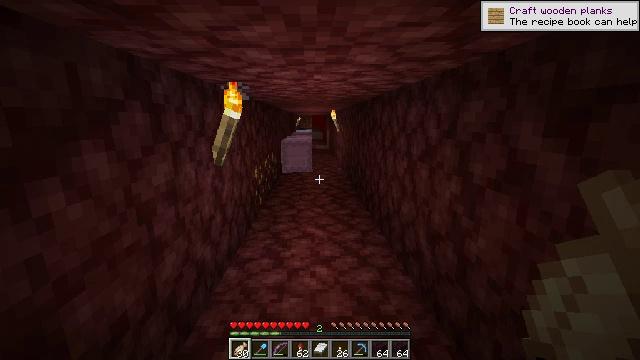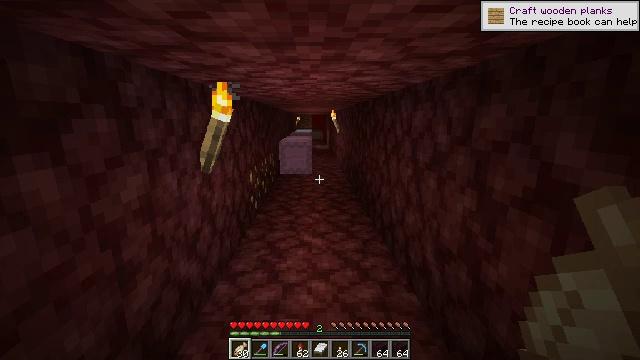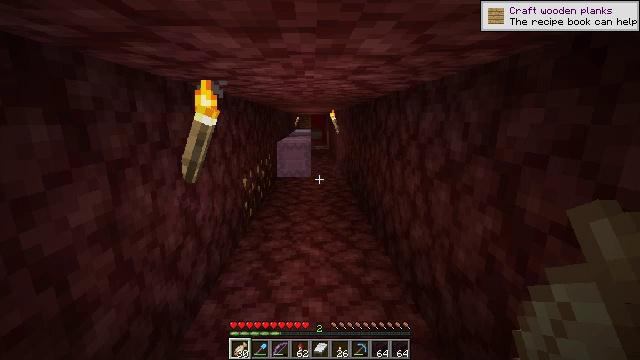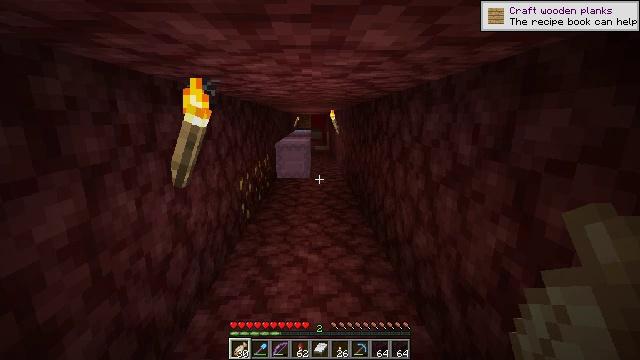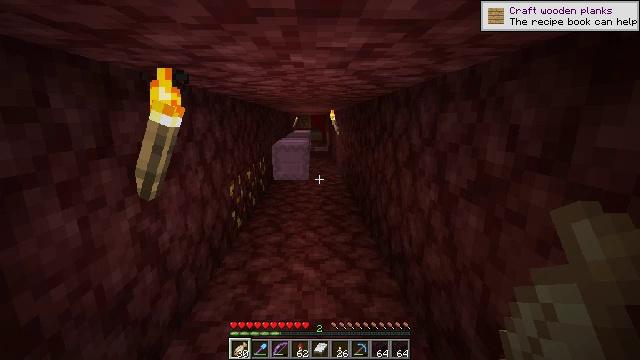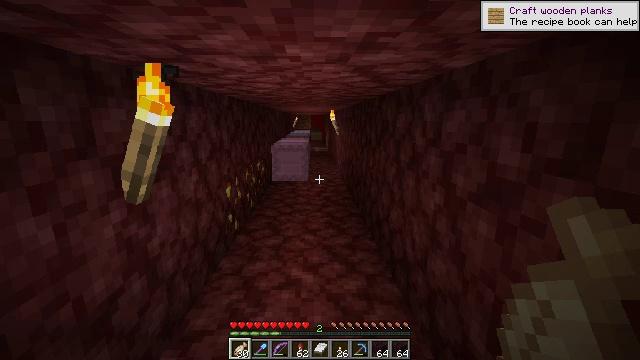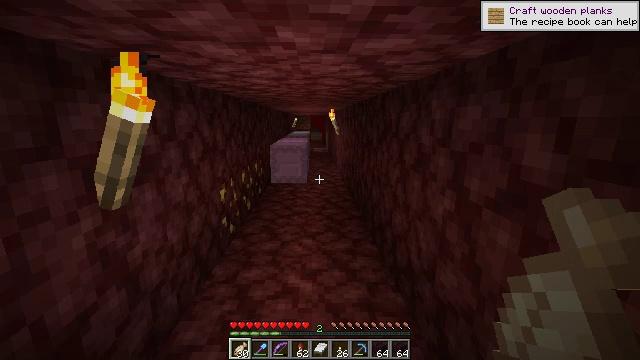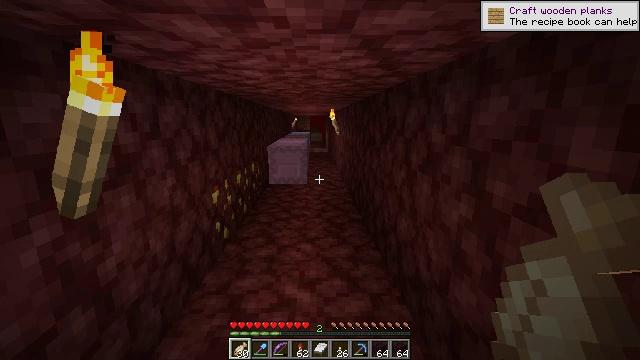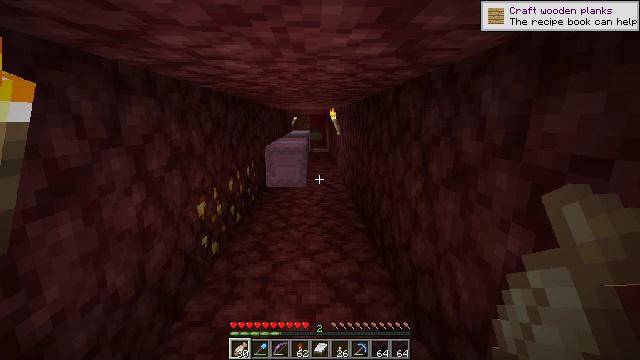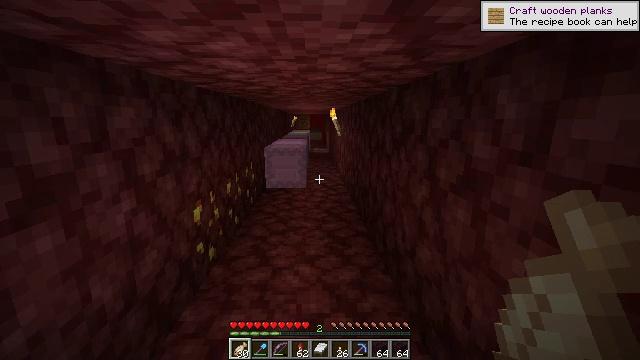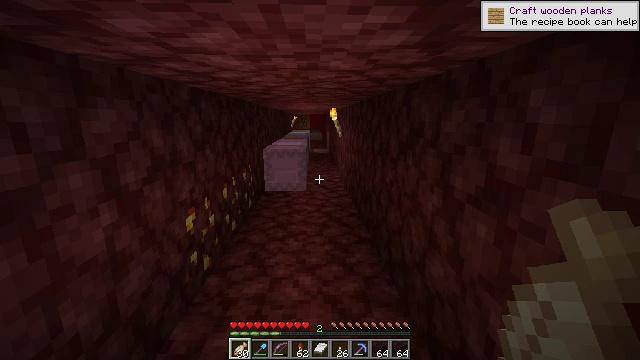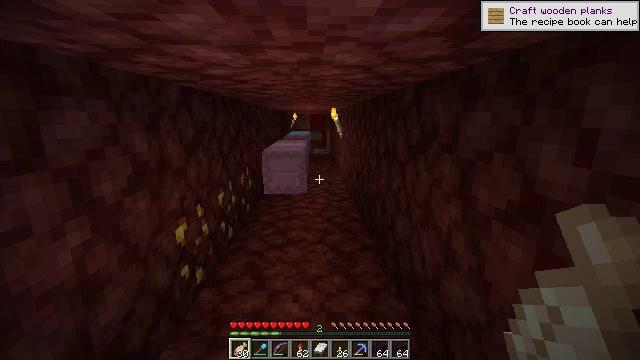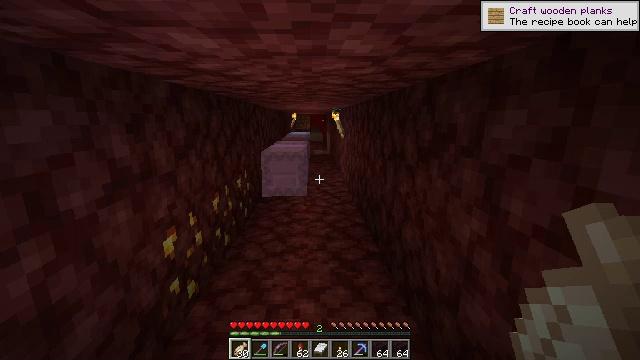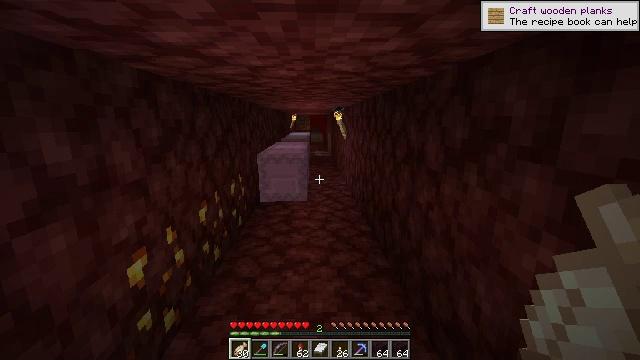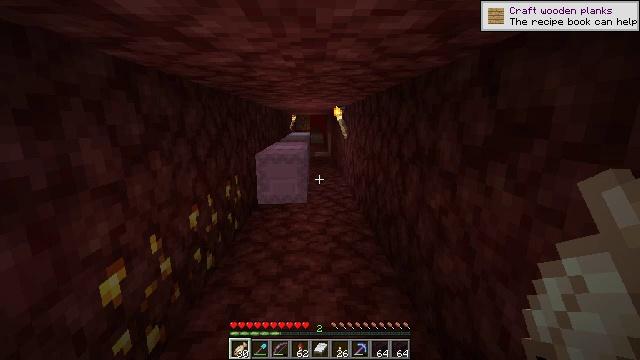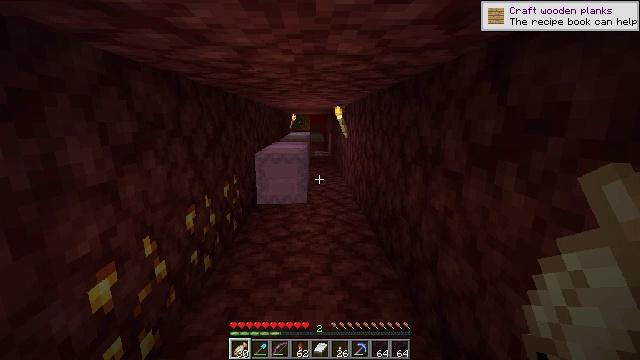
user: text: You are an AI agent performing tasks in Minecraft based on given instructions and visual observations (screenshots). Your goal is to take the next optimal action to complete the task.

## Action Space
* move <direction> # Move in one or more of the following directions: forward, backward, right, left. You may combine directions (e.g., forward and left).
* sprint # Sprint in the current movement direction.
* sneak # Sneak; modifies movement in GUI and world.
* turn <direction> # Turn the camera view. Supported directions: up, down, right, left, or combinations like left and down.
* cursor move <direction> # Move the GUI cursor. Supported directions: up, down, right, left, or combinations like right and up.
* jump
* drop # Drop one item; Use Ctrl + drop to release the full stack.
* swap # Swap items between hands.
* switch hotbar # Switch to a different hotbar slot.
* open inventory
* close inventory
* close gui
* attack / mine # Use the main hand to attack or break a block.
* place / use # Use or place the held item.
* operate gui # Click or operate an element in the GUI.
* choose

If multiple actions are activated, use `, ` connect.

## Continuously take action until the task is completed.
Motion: motion action
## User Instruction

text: Make a nether brick slab by crafting.
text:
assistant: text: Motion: move forward
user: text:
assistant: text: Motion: move forward
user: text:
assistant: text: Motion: move forward
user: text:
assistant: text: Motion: move forward
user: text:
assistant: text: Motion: move forward
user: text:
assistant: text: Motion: move forward
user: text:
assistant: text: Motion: move forward
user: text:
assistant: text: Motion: move forward
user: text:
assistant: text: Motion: move forward
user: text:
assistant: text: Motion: move forward
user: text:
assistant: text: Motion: move forward
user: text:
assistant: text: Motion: move forward
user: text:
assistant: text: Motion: move forward
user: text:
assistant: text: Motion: move forward
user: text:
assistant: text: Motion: move forward
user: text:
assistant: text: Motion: move forward
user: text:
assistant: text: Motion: move forward
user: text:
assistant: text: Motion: move forward
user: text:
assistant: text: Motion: move forward
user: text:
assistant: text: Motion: move forward
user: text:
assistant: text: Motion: move forward
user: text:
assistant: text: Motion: move forward
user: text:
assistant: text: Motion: move forward
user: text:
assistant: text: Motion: move forward
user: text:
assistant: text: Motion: move forward
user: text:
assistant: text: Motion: move forward
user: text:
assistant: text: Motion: move forward
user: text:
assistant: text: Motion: move forward
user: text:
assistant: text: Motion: move forward
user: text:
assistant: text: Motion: move forward